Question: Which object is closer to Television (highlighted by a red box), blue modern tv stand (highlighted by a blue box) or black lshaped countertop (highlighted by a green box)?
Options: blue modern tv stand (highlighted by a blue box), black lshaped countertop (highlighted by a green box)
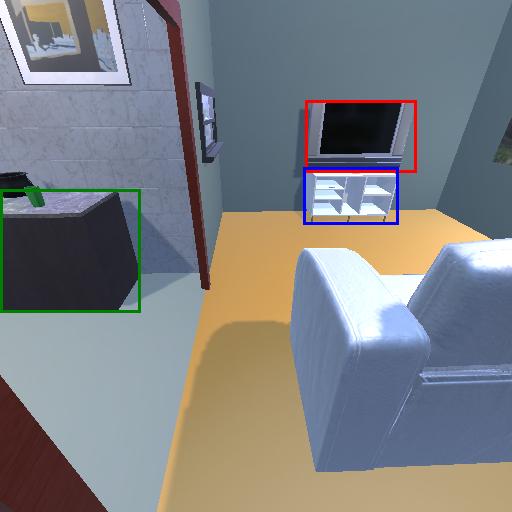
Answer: blue modern tv stand (highlighted by a blue box)